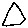
Label: triangle